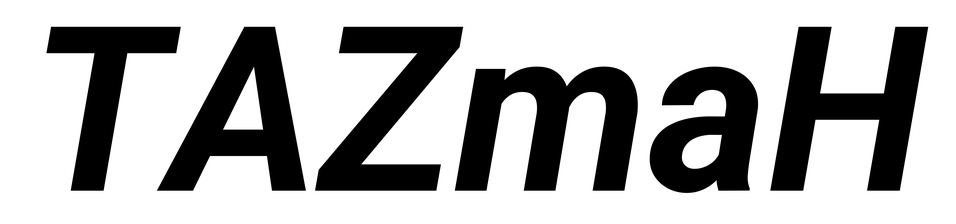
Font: Roboto-Italic_Bold_Italic